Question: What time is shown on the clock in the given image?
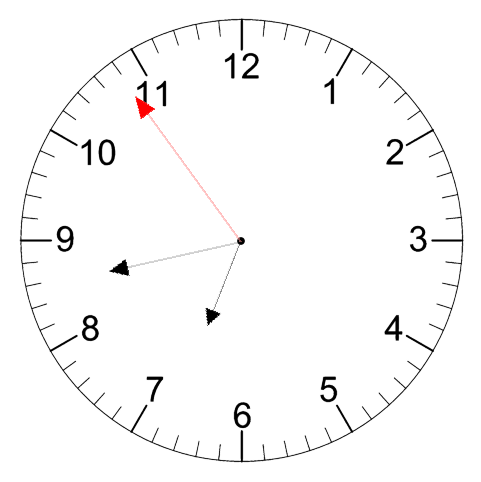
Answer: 06:42:54